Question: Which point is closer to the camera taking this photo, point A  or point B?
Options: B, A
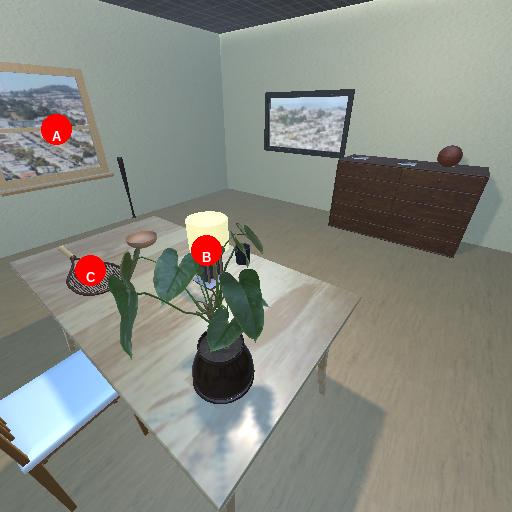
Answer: B